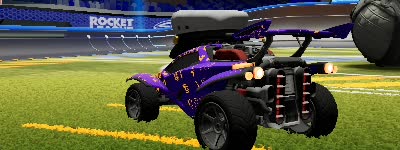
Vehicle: octane